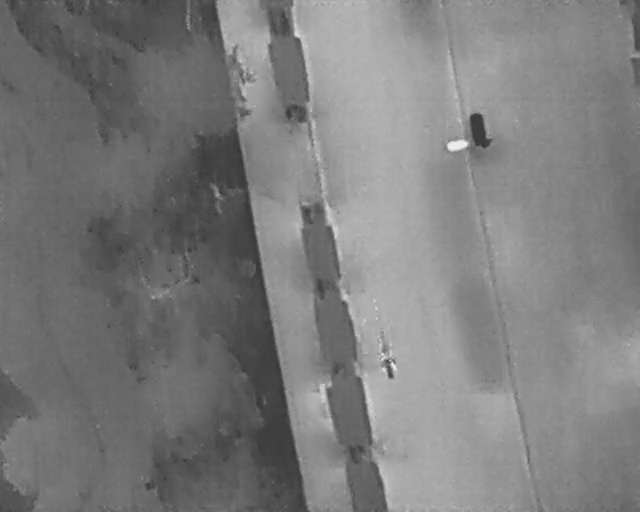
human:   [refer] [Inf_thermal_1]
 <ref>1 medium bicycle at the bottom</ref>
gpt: <box>[[57, 68, 63, 72, 170]]</box>